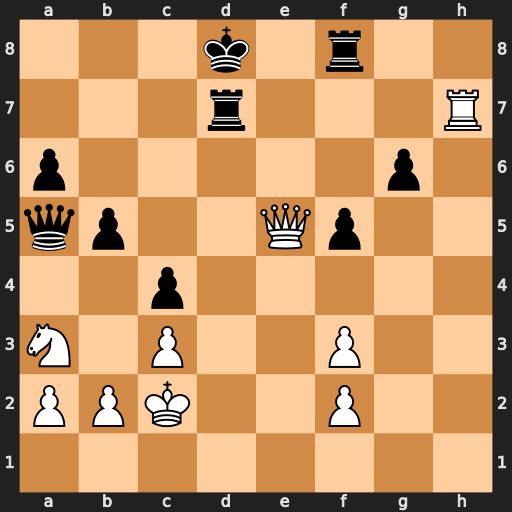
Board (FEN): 3k1r2/3r3R/p5p1/qp2Qp2/2p5/N1P2P2/PPK2P2/8
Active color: w
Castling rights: -
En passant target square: -
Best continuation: Qb8#